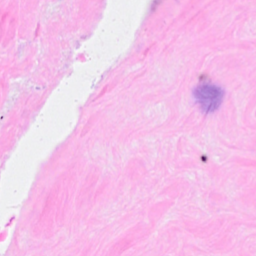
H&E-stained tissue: Breast